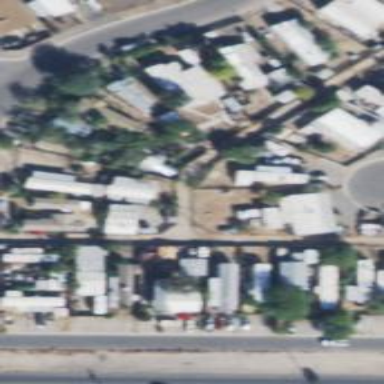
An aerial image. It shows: Alley classified as service road.